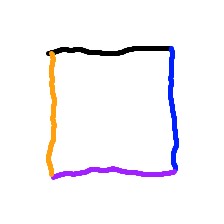
Shape: square